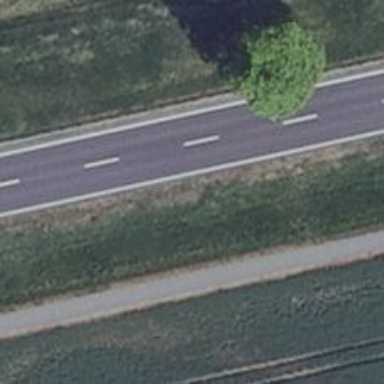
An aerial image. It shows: Deciduous broadleaved tree.